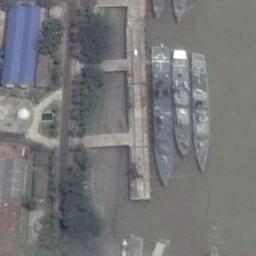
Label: ship